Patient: sex M, age 66
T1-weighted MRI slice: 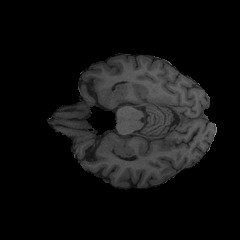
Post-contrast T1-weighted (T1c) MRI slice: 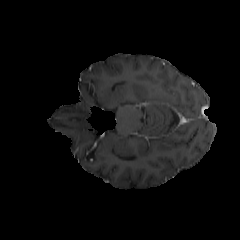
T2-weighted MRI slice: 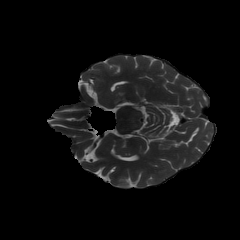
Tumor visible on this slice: no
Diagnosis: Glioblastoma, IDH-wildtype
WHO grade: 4